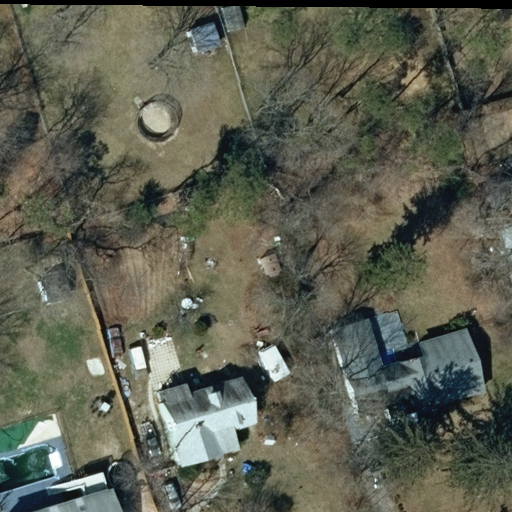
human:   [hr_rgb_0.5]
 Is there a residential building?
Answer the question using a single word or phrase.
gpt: yes

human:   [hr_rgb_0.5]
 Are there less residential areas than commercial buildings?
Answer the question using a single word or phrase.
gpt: no

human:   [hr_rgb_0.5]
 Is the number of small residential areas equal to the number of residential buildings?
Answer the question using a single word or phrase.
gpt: no

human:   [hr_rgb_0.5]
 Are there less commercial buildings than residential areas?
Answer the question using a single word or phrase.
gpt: yes

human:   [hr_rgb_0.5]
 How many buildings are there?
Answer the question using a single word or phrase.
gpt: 6

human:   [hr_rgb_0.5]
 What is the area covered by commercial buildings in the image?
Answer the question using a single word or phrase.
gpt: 0m2

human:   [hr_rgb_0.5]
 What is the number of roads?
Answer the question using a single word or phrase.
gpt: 0

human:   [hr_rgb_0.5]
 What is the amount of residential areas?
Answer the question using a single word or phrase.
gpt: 1

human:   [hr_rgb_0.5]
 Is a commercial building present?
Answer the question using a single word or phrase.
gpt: no

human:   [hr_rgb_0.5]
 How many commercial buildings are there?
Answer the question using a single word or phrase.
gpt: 0

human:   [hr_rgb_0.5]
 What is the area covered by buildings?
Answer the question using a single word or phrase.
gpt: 990m2

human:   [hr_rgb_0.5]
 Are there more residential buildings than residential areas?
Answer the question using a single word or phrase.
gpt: yes

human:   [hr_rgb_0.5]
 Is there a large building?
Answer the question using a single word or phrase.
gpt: no

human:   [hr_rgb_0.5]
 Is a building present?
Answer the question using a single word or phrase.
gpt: yes

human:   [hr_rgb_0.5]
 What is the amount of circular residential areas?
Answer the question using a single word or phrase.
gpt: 0

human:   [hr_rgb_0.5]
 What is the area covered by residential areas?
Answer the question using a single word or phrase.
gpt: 10619m2

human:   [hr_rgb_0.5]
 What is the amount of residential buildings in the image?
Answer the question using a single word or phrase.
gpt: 4

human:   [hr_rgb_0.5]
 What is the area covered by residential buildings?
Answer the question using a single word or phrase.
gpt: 925m2

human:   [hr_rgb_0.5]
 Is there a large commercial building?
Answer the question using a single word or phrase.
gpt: no

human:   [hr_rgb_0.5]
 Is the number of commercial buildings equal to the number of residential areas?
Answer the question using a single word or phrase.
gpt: no

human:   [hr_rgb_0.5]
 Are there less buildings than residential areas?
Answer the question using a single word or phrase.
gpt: no

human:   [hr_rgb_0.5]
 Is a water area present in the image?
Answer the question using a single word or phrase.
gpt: no

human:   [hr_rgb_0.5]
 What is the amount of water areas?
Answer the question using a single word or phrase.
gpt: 0

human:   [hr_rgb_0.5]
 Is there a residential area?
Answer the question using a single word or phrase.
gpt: yes

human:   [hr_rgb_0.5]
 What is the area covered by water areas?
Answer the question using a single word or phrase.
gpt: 0m2

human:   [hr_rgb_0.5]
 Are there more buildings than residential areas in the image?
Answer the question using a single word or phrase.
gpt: yes

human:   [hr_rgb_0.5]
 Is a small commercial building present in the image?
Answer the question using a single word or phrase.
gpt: no

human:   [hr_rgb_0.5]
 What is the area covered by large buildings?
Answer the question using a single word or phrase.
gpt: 0m2

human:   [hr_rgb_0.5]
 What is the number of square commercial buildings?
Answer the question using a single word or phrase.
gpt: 0

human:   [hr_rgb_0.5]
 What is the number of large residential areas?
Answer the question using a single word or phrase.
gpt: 1

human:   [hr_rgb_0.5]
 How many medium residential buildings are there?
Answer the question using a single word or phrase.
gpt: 4

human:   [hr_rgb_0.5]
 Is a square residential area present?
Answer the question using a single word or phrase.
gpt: no

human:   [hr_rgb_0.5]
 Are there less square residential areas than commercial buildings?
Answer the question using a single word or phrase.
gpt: no

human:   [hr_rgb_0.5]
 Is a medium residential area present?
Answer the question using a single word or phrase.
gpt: no

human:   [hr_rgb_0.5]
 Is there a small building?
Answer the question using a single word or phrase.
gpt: yes

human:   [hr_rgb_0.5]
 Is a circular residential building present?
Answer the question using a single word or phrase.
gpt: no

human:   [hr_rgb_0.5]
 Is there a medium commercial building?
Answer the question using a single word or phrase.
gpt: no

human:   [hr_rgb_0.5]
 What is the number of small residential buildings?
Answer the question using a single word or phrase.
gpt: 0

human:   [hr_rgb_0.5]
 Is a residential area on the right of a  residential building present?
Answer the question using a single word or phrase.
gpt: no

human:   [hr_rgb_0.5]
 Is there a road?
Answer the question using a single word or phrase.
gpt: no

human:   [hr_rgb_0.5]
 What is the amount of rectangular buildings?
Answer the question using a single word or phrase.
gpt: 4

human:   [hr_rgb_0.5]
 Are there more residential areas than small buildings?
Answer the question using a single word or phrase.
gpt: no

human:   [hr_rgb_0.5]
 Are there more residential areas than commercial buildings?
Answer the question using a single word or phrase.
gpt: yes

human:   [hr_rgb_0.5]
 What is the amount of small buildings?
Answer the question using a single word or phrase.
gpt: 2

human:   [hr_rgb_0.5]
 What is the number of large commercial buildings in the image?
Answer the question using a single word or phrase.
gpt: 0

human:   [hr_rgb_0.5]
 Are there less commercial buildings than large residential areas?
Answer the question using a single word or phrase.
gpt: yes

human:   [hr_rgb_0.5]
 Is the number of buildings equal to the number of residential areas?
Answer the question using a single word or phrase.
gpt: no

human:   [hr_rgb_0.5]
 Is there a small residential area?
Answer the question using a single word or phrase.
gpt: no

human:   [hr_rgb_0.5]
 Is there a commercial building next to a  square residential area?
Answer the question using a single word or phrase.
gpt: no

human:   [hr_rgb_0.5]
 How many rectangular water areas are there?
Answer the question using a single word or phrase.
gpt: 0

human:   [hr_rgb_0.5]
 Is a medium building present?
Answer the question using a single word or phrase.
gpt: yes

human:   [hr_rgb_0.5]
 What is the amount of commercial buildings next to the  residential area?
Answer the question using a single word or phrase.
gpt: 0

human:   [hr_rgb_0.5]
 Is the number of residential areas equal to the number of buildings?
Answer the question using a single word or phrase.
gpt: no

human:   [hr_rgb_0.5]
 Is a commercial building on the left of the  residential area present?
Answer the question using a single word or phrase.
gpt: no

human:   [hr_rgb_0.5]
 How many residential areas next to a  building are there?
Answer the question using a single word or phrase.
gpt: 1

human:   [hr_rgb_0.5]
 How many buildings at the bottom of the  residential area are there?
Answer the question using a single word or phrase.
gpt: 0

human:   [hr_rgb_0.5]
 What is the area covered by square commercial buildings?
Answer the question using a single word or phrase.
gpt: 0m2

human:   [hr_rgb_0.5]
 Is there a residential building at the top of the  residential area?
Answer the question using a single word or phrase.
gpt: yes

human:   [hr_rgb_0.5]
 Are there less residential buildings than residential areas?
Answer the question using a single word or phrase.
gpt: no

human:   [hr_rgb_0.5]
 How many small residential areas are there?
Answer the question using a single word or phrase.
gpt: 0

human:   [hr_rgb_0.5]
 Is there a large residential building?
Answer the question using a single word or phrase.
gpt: no

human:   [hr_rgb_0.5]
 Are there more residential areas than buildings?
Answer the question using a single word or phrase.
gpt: no

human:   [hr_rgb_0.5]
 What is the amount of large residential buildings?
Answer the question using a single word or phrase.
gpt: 0

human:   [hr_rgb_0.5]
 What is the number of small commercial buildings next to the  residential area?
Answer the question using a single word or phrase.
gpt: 0